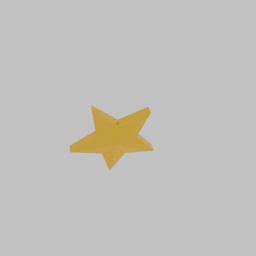
Label: decoration